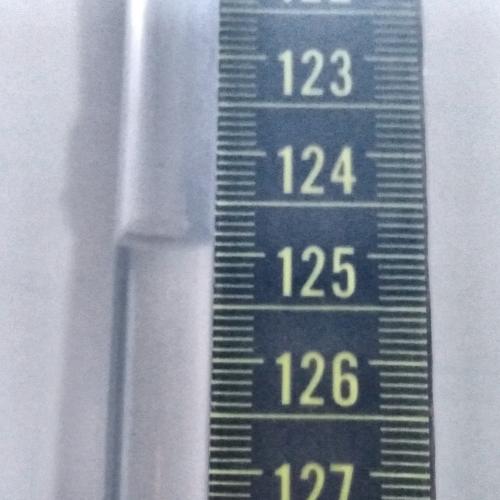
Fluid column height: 124.9 cm